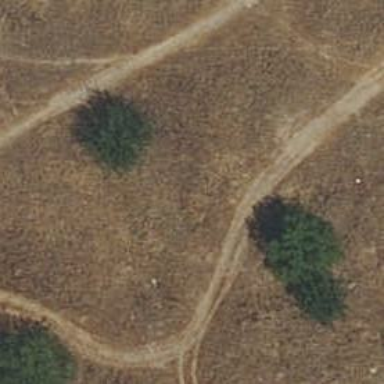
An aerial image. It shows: Unpaved track road.